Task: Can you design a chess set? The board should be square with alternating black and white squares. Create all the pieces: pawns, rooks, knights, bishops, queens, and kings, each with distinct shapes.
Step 634:
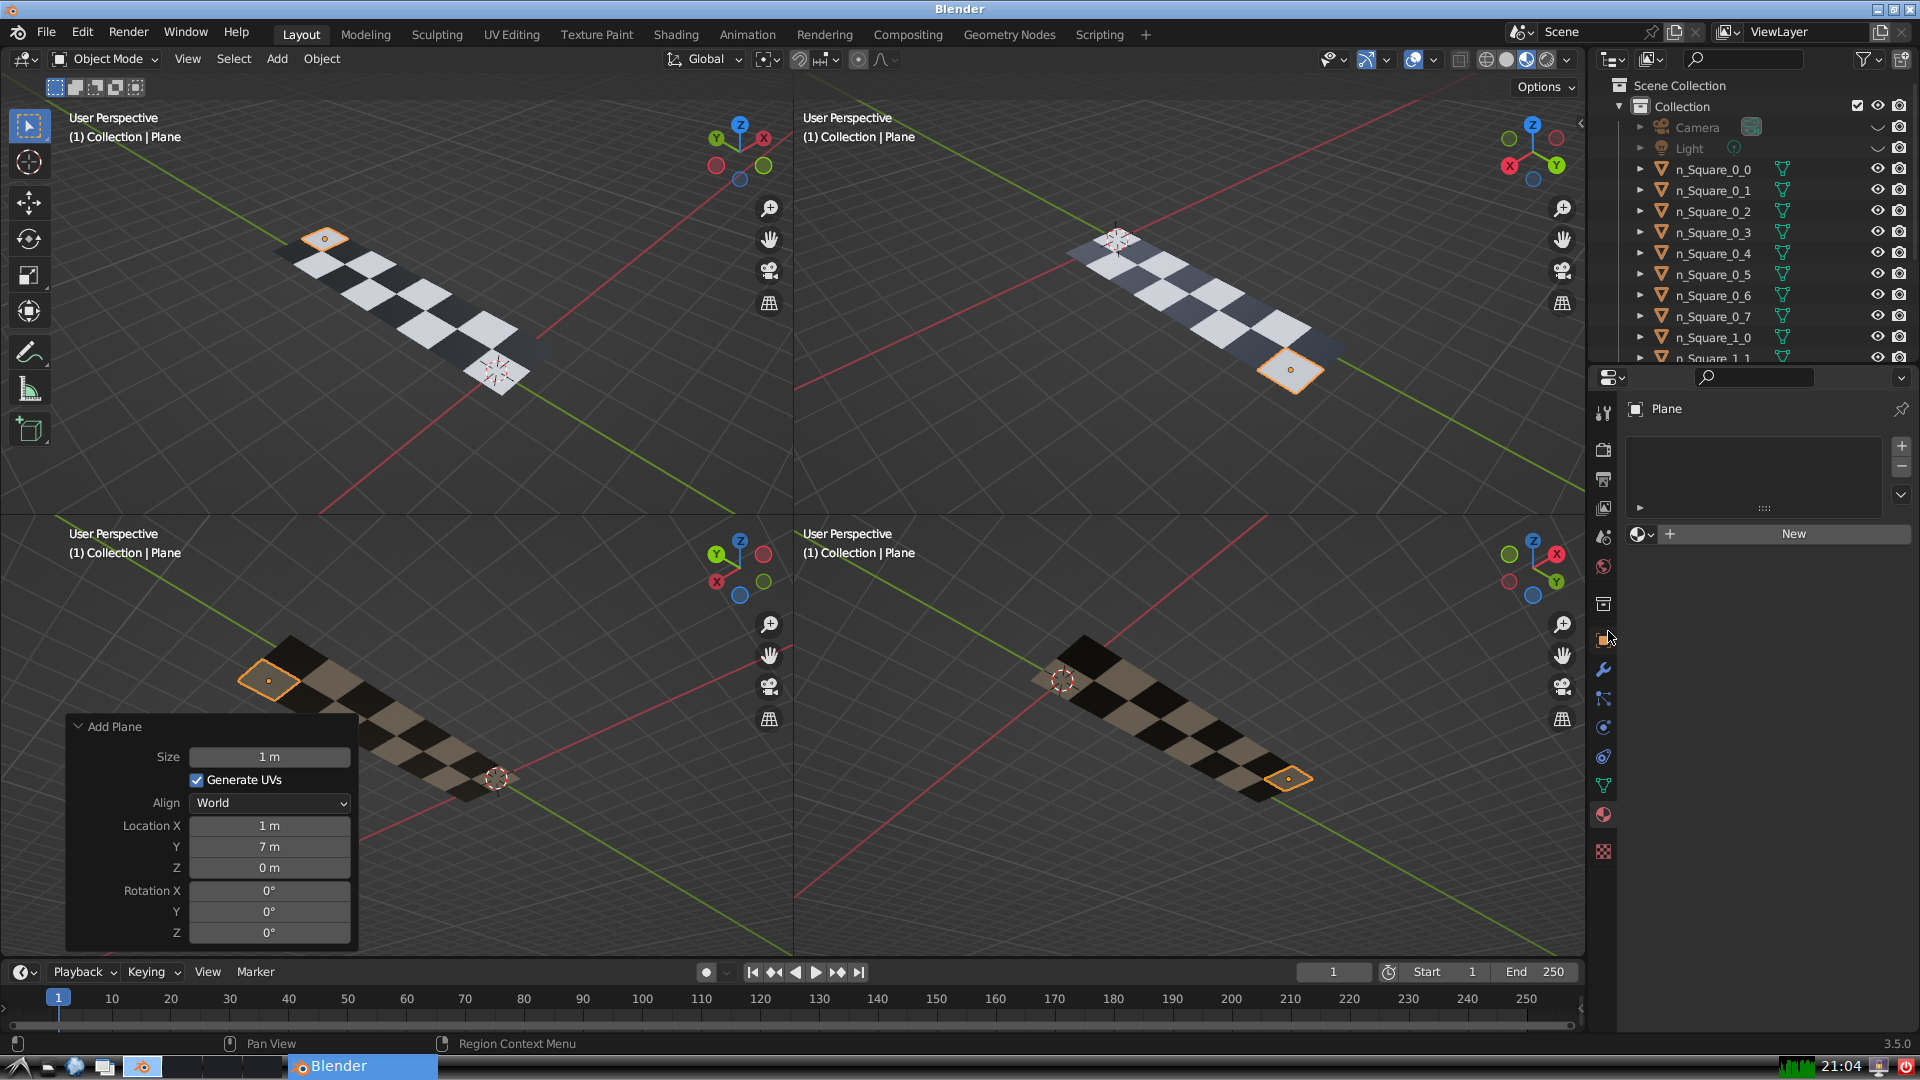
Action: click: no